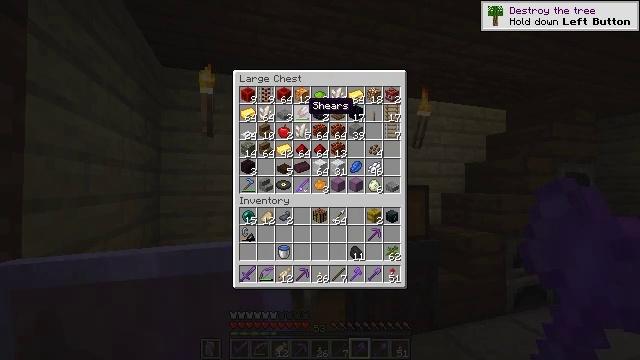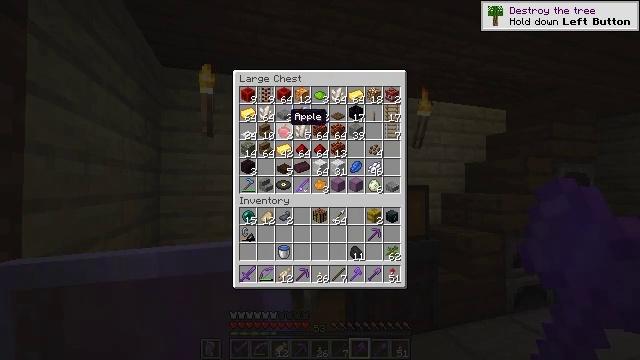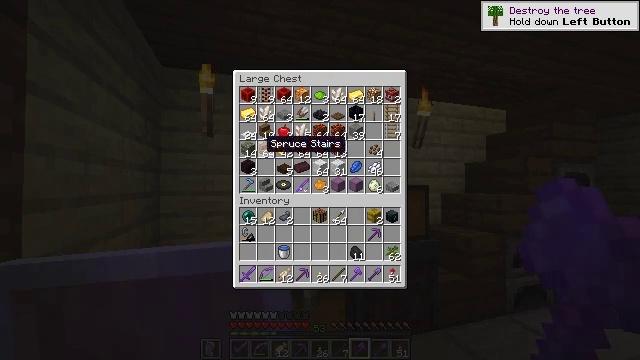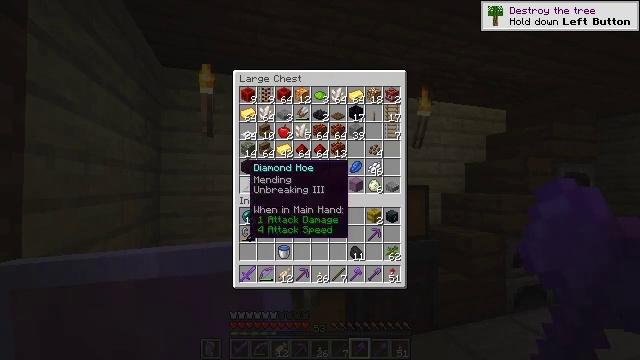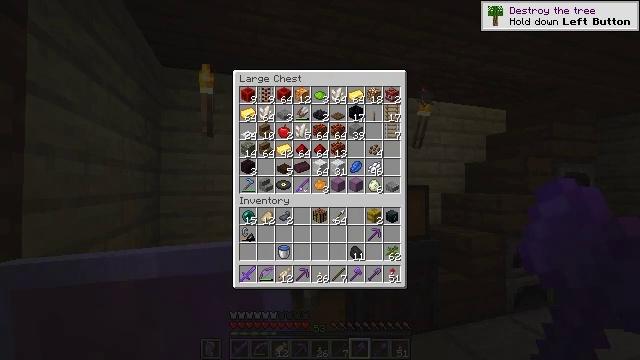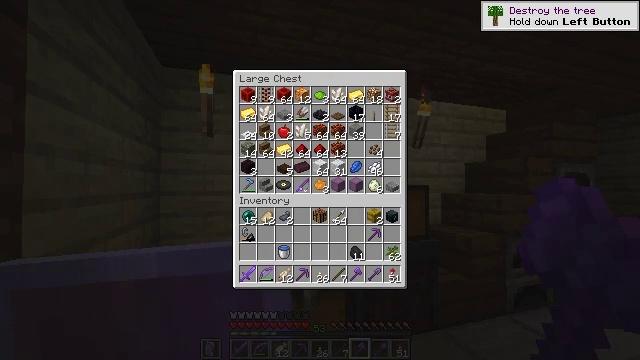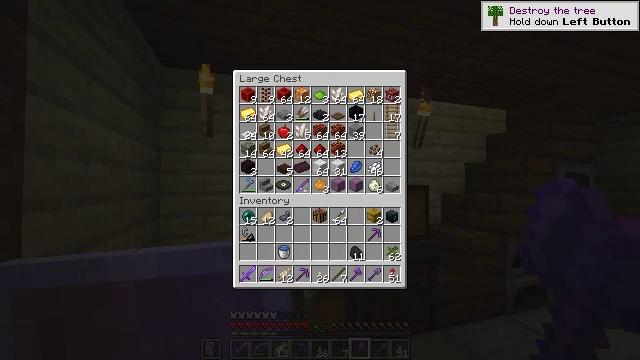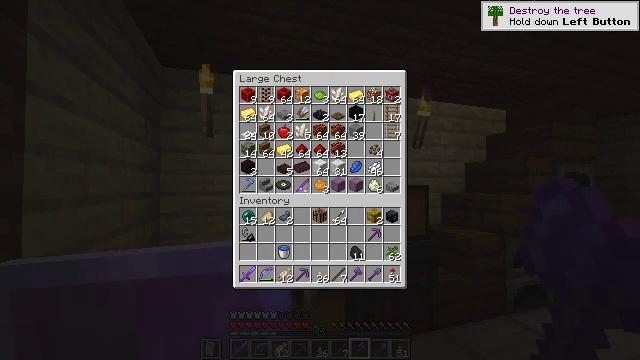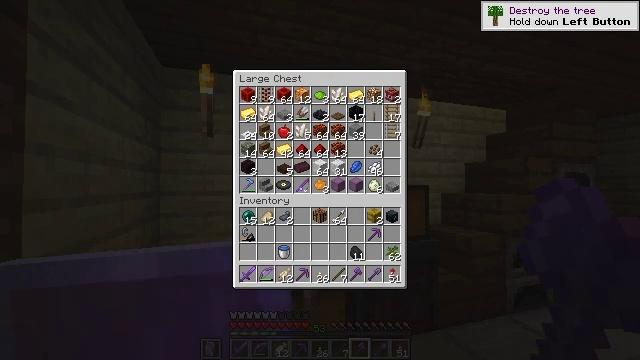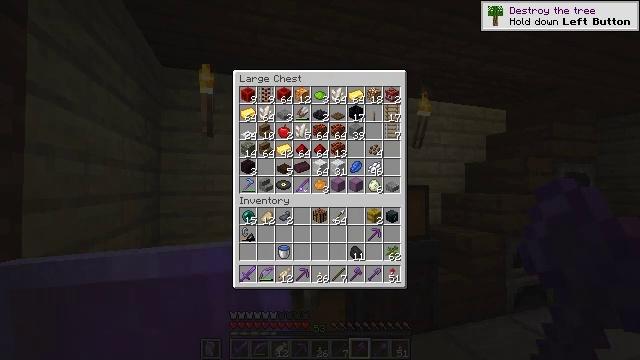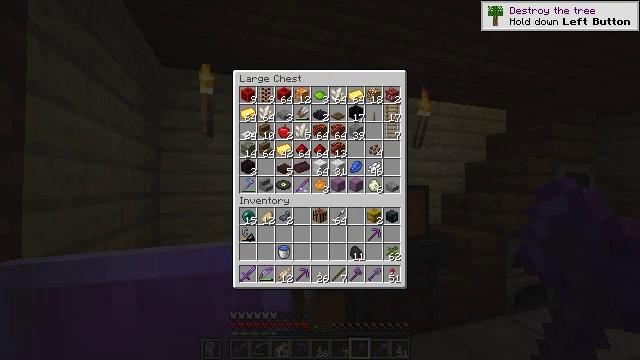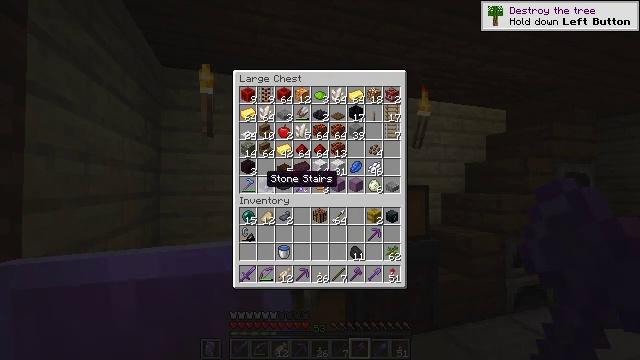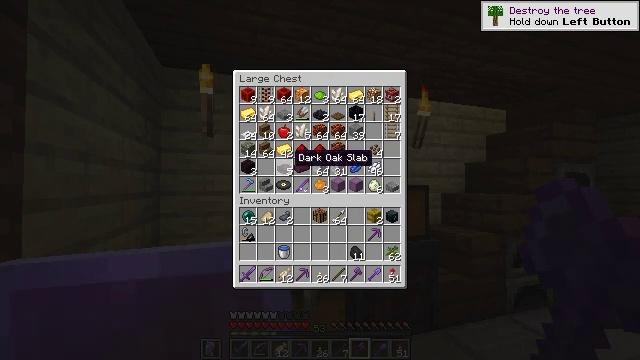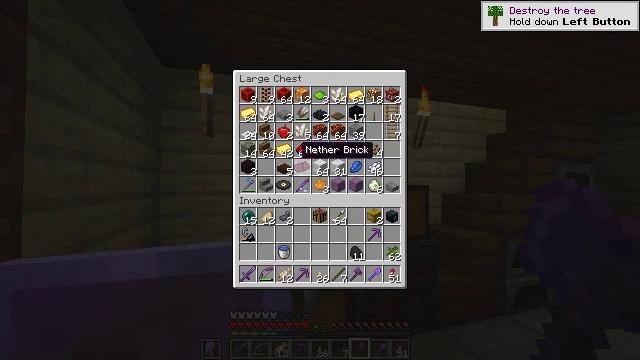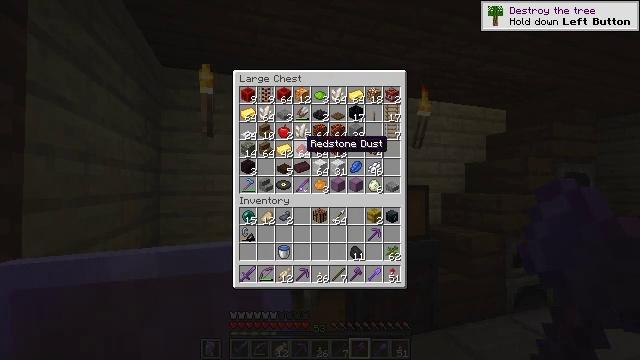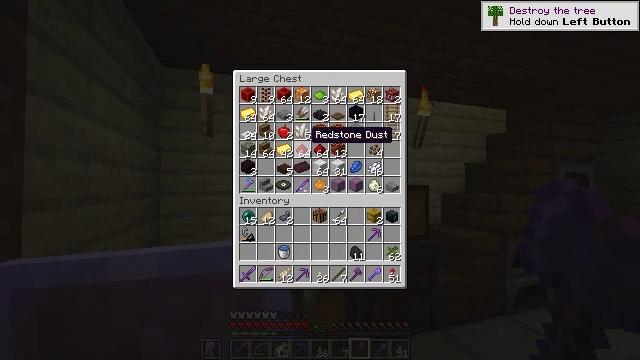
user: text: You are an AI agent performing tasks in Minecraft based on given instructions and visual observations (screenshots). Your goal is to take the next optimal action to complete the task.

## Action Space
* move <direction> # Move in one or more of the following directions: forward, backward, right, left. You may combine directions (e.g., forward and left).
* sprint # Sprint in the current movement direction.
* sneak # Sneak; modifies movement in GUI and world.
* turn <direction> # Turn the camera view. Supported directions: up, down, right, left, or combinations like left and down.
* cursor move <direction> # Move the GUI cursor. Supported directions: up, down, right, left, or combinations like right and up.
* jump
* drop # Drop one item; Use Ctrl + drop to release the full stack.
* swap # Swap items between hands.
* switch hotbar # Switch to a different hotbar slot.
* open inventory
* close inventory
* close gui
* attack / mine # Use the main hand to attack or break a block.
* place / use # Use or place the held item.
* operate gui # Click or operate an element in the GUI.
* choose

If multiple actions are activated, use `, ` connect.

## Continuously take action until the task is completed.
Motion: motion action
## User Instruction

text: Gather vines from trees or structures.
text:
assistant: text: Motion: turn left and down
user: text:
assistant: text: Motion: turn left and down
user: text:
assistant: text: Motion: turn left and down
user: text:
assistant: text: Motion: turn left and down
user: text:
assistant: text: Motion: turn down
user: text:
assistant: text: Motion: no_op
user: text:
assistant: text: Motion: no_op
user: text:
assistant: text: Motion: no_op
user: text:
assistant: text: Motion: no_op
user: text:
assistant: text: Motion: turn right
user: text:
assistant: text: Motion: turn right and up
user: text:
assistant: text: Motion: turn right and up
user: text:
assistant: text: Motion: turn up
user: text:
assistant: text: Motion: no_op
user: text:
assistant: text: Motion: turn up
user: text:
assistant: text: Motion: turn up
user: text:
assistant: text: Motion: turn up
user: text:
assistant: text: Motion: turn up
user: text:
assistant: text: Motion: no_op
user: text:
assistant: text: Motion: no_op
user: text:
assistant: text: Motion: no_op
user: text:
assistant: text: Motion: turn left
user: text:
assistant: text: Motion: turn left
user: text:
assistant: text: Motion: no_op
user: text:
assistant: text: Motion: no_op
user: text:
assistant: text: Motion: no_op
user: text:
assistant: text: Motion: no_op
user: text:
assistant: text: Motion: no_op
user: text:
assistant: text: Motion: no_op
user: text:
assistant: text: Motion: no_op